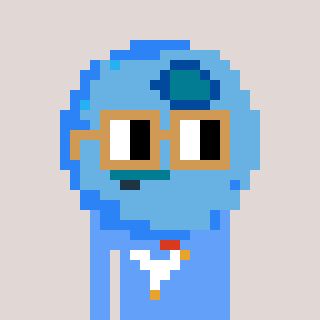
a pixel art character with square brown glasses, a blueberry-shaped head and a blue-colored body on a warm background